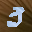
Label: 3